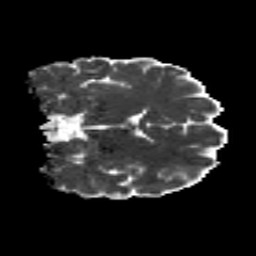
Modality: MD
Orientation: coronal
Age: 18
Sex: female
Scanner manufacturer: siemens
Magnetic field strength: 3 T
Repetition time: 8.8 s
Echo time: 0.085 s